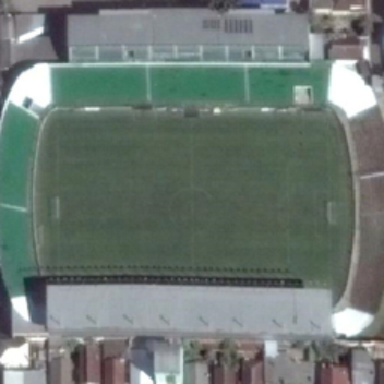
Some buildings are on both sides of the stadium .